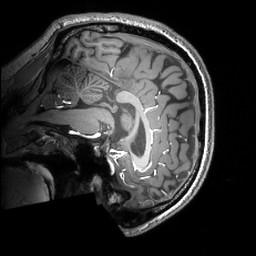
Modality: T1w
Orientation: sagittal
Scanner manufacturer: philips
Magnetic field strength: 7 T
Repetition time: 0.008 s
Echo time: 0.001974 s